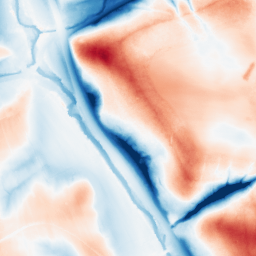
Category: classical
Decomposition family: gaussian_anisotropic
Decomposition parameters: sigma_x: 20
sigma_y: 20
Upsampling method: lanczos
Upsampling parameters: scale: 4
Upsampling scale: 4